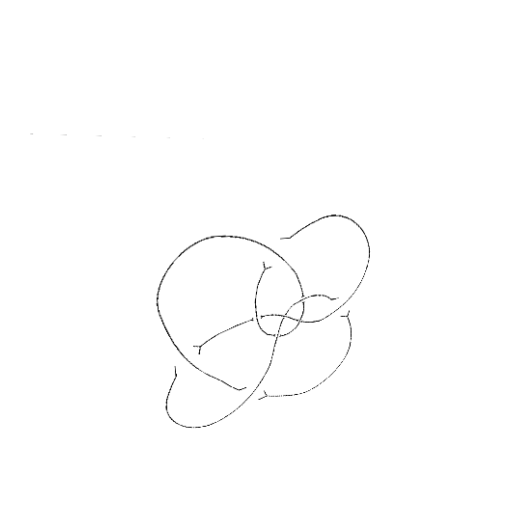
Crossing number: 9